Question: I have a form which has two sections, both of which contain a particular field that is "business required". In my current scenario the first of these sections is hidden, while the second is visible. (Basically, which of the two is visible is set in JScript and depends on the value of a drop down list).
The problem is that if the user does not enter a value for the mandatory field and then hits save, the form attempts to validate it on the first of the two occurrences, (i.e. the one that is not visible). When it discovers that the user has not filled this value, it then brings the hidden section into view despite the fact that the same offending field is already in view further down the form.
Is there any way I can stop it doing this, or workaround my issue in another way?
OK, from the answers below, I think maybe I didn't make the situation clear enough. I don't think setting the field to be non-mandatory, or filling it with a token value, will do the trick because I do want the mandatory status to be validated if the user has not filled in the field.
The issue I'm having is that having validated it, it is showing the user the version of the field that had been hidden, rather than the one that is already visible.

As far as I know the simple API, to set the field to mandatory or not, applies equally to any occurrences of that field on the form, not one specific one.
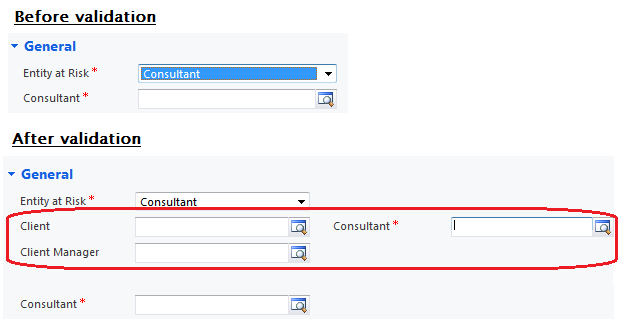
Answer: Edit: ok this isn't pretty but should work.
You can get at the collection of values using
'''
var bothControls = Xrm.Page.getAttribute('transactioncurrencyid').controls
'''
And using
'''
bothControls.get(1)
'''
Gives you the second (zero based index, natch) so you can make it disabled
'''
bothControls.get(1).setDisabled(true)
'''
Which means validation will be skipped